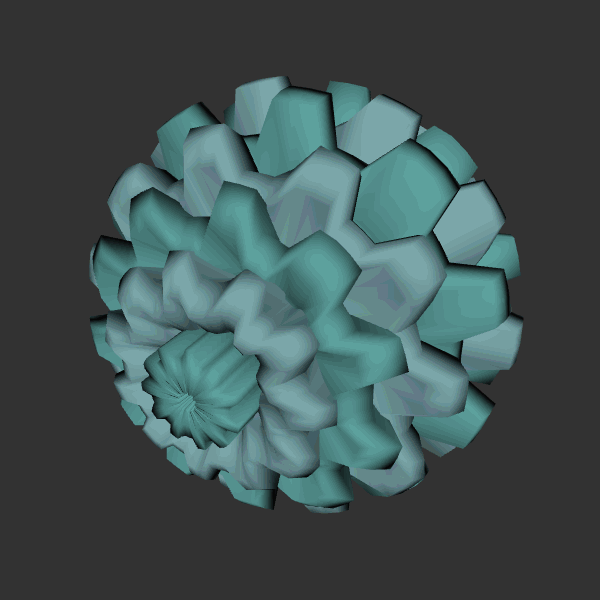
Background: dark